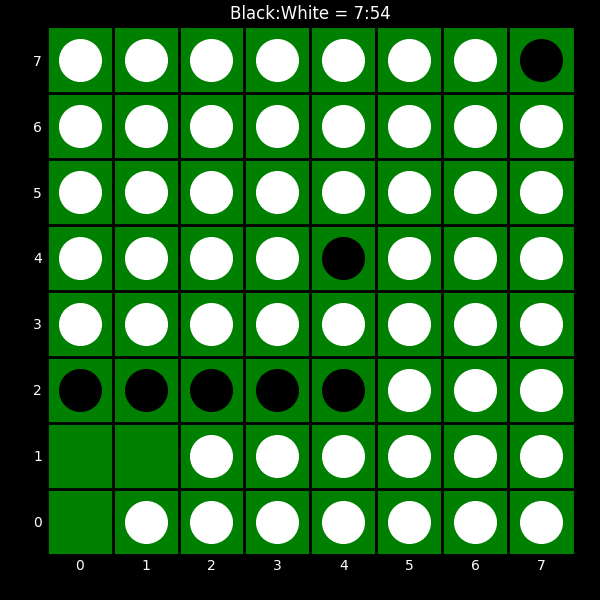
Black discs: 7
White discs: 54